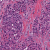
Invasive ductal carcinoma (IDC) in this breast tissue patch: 1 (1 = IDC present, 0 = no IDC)